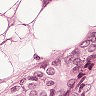
Metastatic tissue present: yes